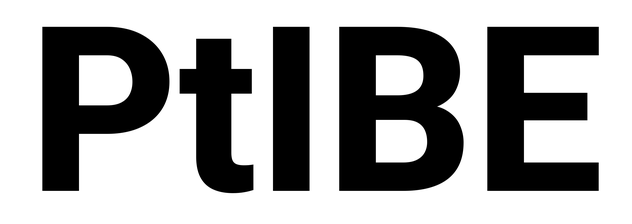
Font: Roboto_ExtraBold